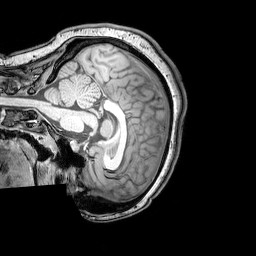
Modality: T1w
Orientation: sagittal
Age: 21
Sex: female
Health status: healthy
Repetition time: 0.081 s
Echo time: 0.037 s